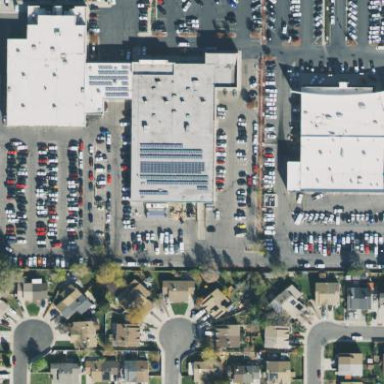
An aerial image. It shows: Building housing car shop.